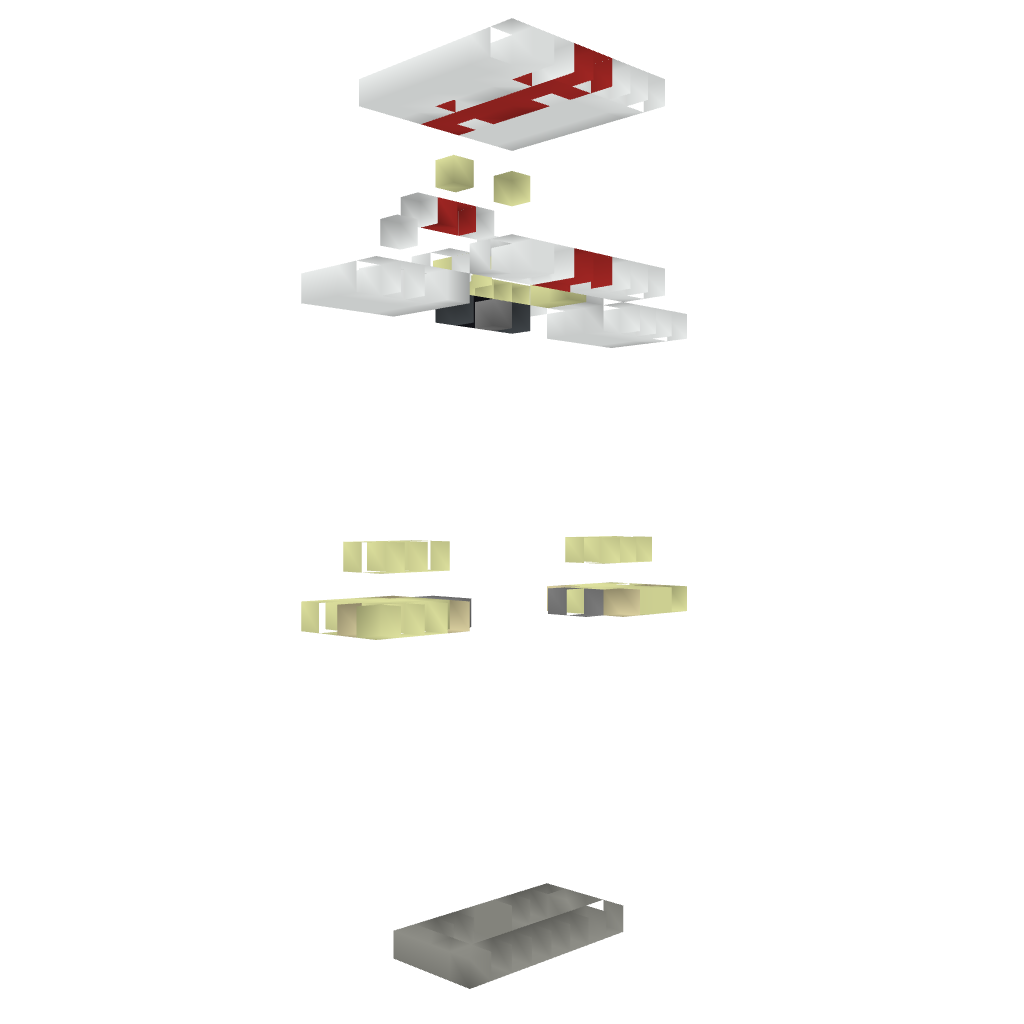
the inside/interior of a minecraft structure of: Desmond Miles Statue